Field crop: maize
Growth stage: 2
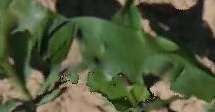
Species: maize